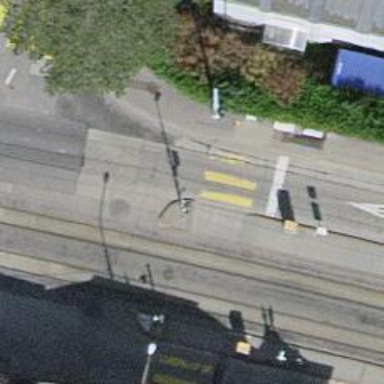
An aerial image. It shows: Crossing equipped with traffic signals. It is zebra crossing.